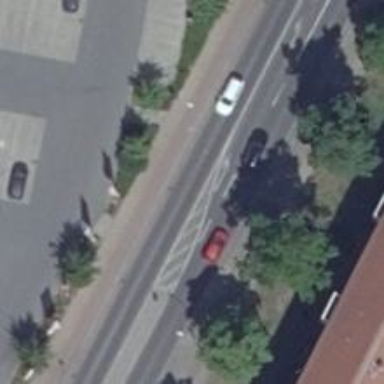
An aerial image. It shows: Primary highway with asphalt surface and sidewalks on both sides. It also has cycle lane with separate tracks for both directions.